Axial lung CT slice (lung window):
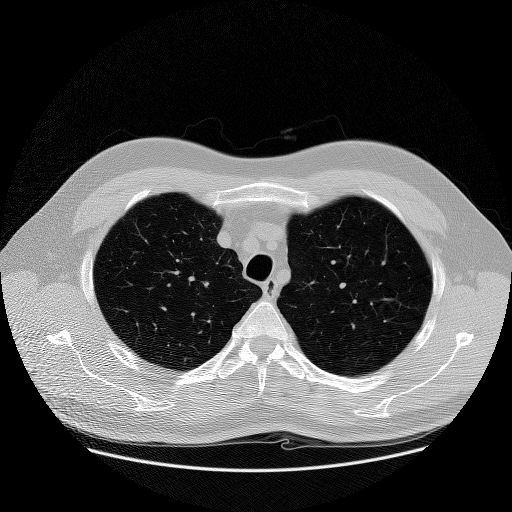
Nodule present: no